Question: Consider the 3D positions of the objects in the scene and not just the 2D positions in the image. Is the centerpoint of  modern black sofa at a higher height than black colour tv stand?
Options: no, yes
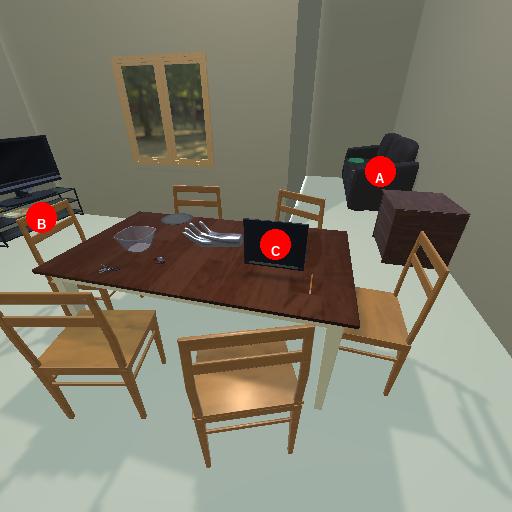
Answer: no